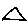
Label: triangle